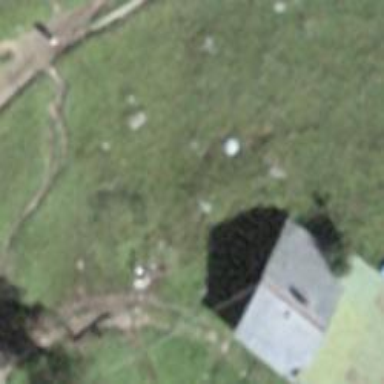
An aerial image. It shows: Isolated dwelling in remote location.